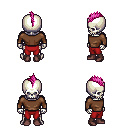
a pixel art fantasy rpg character, male body template, skeleton, brown long-sleeve shirt, red pants, pink mohawk hairstyle, maroon shoes, four views (front, back, left, right), 2x2 character sprite sheet, small pixel art, hard edges, no anti-aliasing